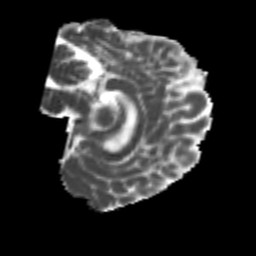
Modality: MD
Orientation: sagittal
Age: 24
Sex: male
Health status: healthy
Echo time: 0.074 s